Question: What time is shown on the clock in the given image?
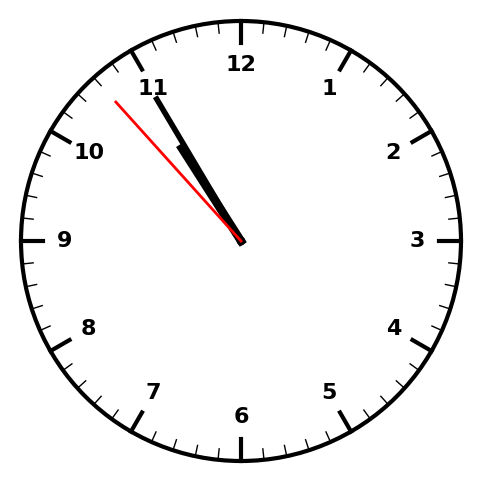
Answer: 10:54:53